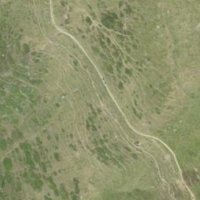
EUNIS habitat code: 26
Species observed at this site:
Turdus viscivorus